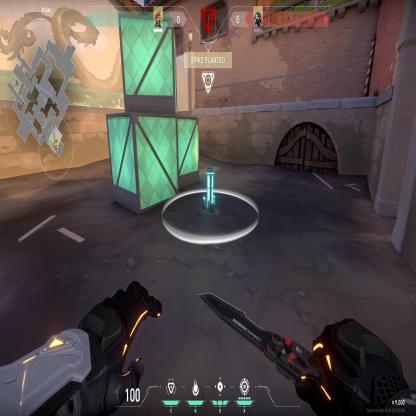
Label: planted spike